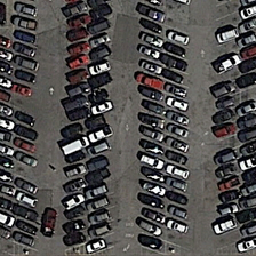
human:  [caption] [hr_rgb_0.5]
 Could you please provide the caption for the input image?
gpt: The parking lot is full of red, white and black cars.

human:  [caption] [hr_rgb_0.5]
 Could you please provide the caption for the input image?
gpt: There is a large sloping parking lot, which is full of cars.

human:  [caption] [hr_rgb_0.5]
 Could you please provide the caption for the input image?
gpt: Here is a big corner parking lot surrounded by cars.

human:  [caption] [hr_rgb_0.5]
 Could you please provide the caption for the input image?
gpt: Parking is full of red, white and black cars.

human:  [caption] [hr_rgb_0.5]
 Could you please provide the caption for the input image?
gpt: There is a large corner parking lot full of cars.